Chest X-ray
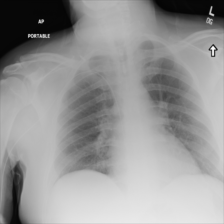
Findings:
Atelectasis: negative
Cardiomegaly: negative
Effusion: negative
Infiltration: negative
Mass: negative
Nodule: negative
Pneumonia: negative
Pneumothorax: negative
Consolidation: negative
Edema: negative
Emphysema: negative
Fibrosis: negative
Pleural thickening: negative
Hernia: negative